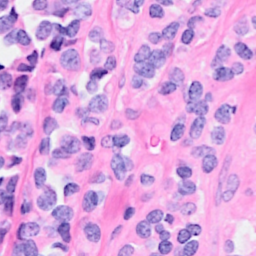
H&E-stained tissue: Breast